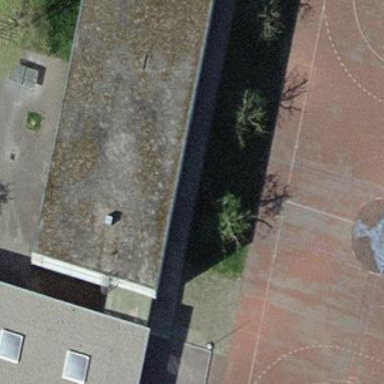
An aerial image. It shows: School building with flat roof.